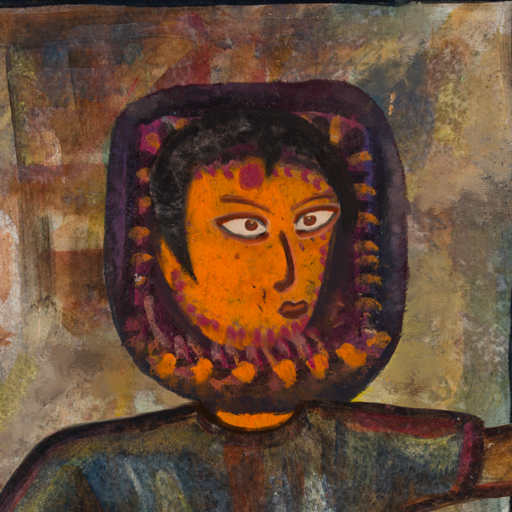
Background: Mosgoul, Head And Neck Side: Doll_w_Hair, Face Side: Roy_Bahadur, Bust: Mosgoul, Hair Side: Roy_Bahadur, Head Accessory: Blank, Second Necklace: Blank, Necklace: Blank, Baby: Blank